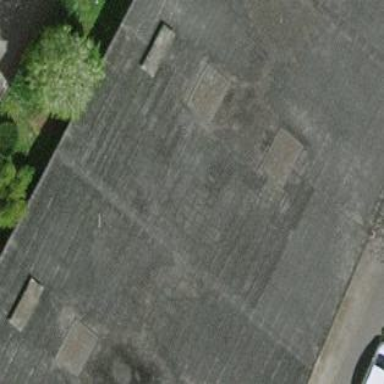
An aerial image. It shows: Group of garages.